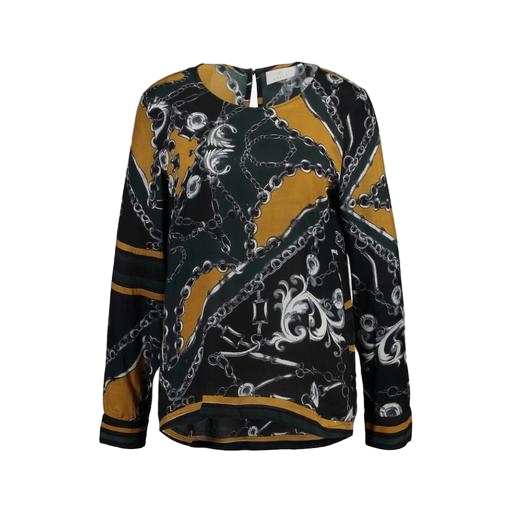
black petite printed top only macy, patterned shirt, printed shirt, white background